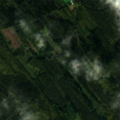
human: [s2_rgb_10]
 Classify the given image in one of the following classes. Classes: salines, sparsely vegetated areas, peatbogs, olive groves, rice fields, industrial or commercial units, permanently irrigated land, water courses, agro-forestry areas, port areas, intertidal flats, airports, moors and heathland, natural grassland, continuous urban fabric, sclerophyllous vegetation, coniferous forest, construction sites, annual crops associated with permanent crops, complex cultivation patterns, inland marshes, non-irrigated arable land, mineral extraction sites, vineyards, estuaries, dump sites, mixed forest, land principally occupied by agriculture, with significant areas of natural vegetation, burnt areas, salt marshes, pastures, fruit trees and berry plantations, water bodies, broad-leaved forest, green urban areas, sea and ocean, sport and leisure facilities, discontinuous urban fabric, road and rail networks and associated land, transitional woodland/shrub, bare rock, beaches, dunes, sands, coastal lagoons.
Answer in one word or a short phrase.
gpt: coniferous forest, mixed forest, transitional woodland/shrub